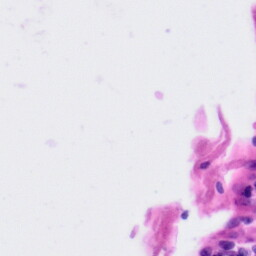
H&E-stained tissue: Tonsil